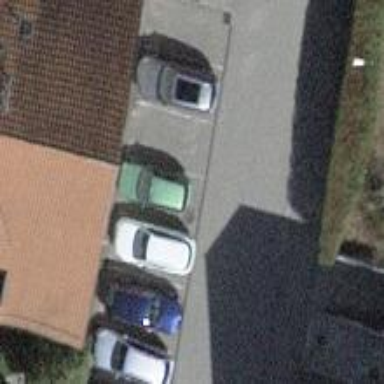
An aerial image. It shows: Parking area with surface.